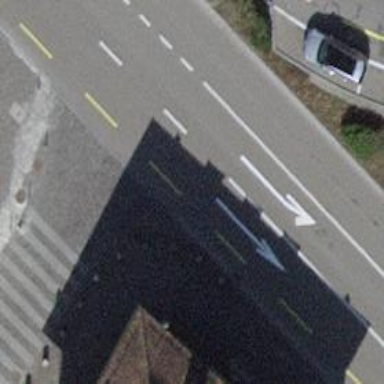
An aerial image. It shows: Bollard barrier.